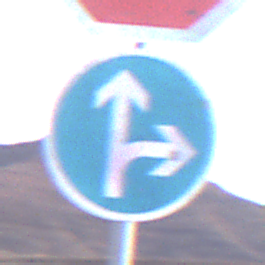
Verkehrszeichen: VorgeschriebeneFahrtrichtungGeradeausOderRechts
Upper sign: Stop
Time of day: Dusk
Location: Outdoor (Nature)
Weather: Clear
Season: NotSpecified
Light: Natural